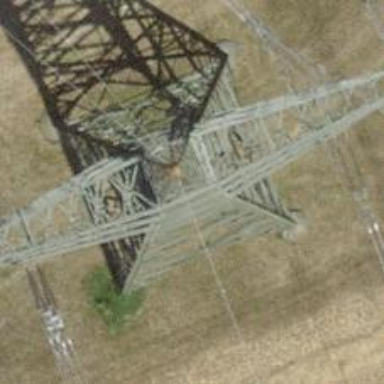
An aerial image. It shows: Power line with three cables leading to substation.